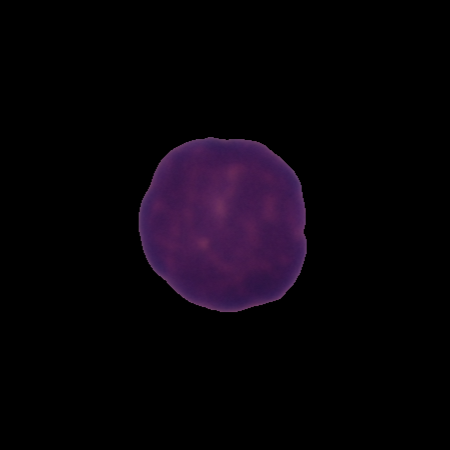
Label: healthy